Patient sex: F
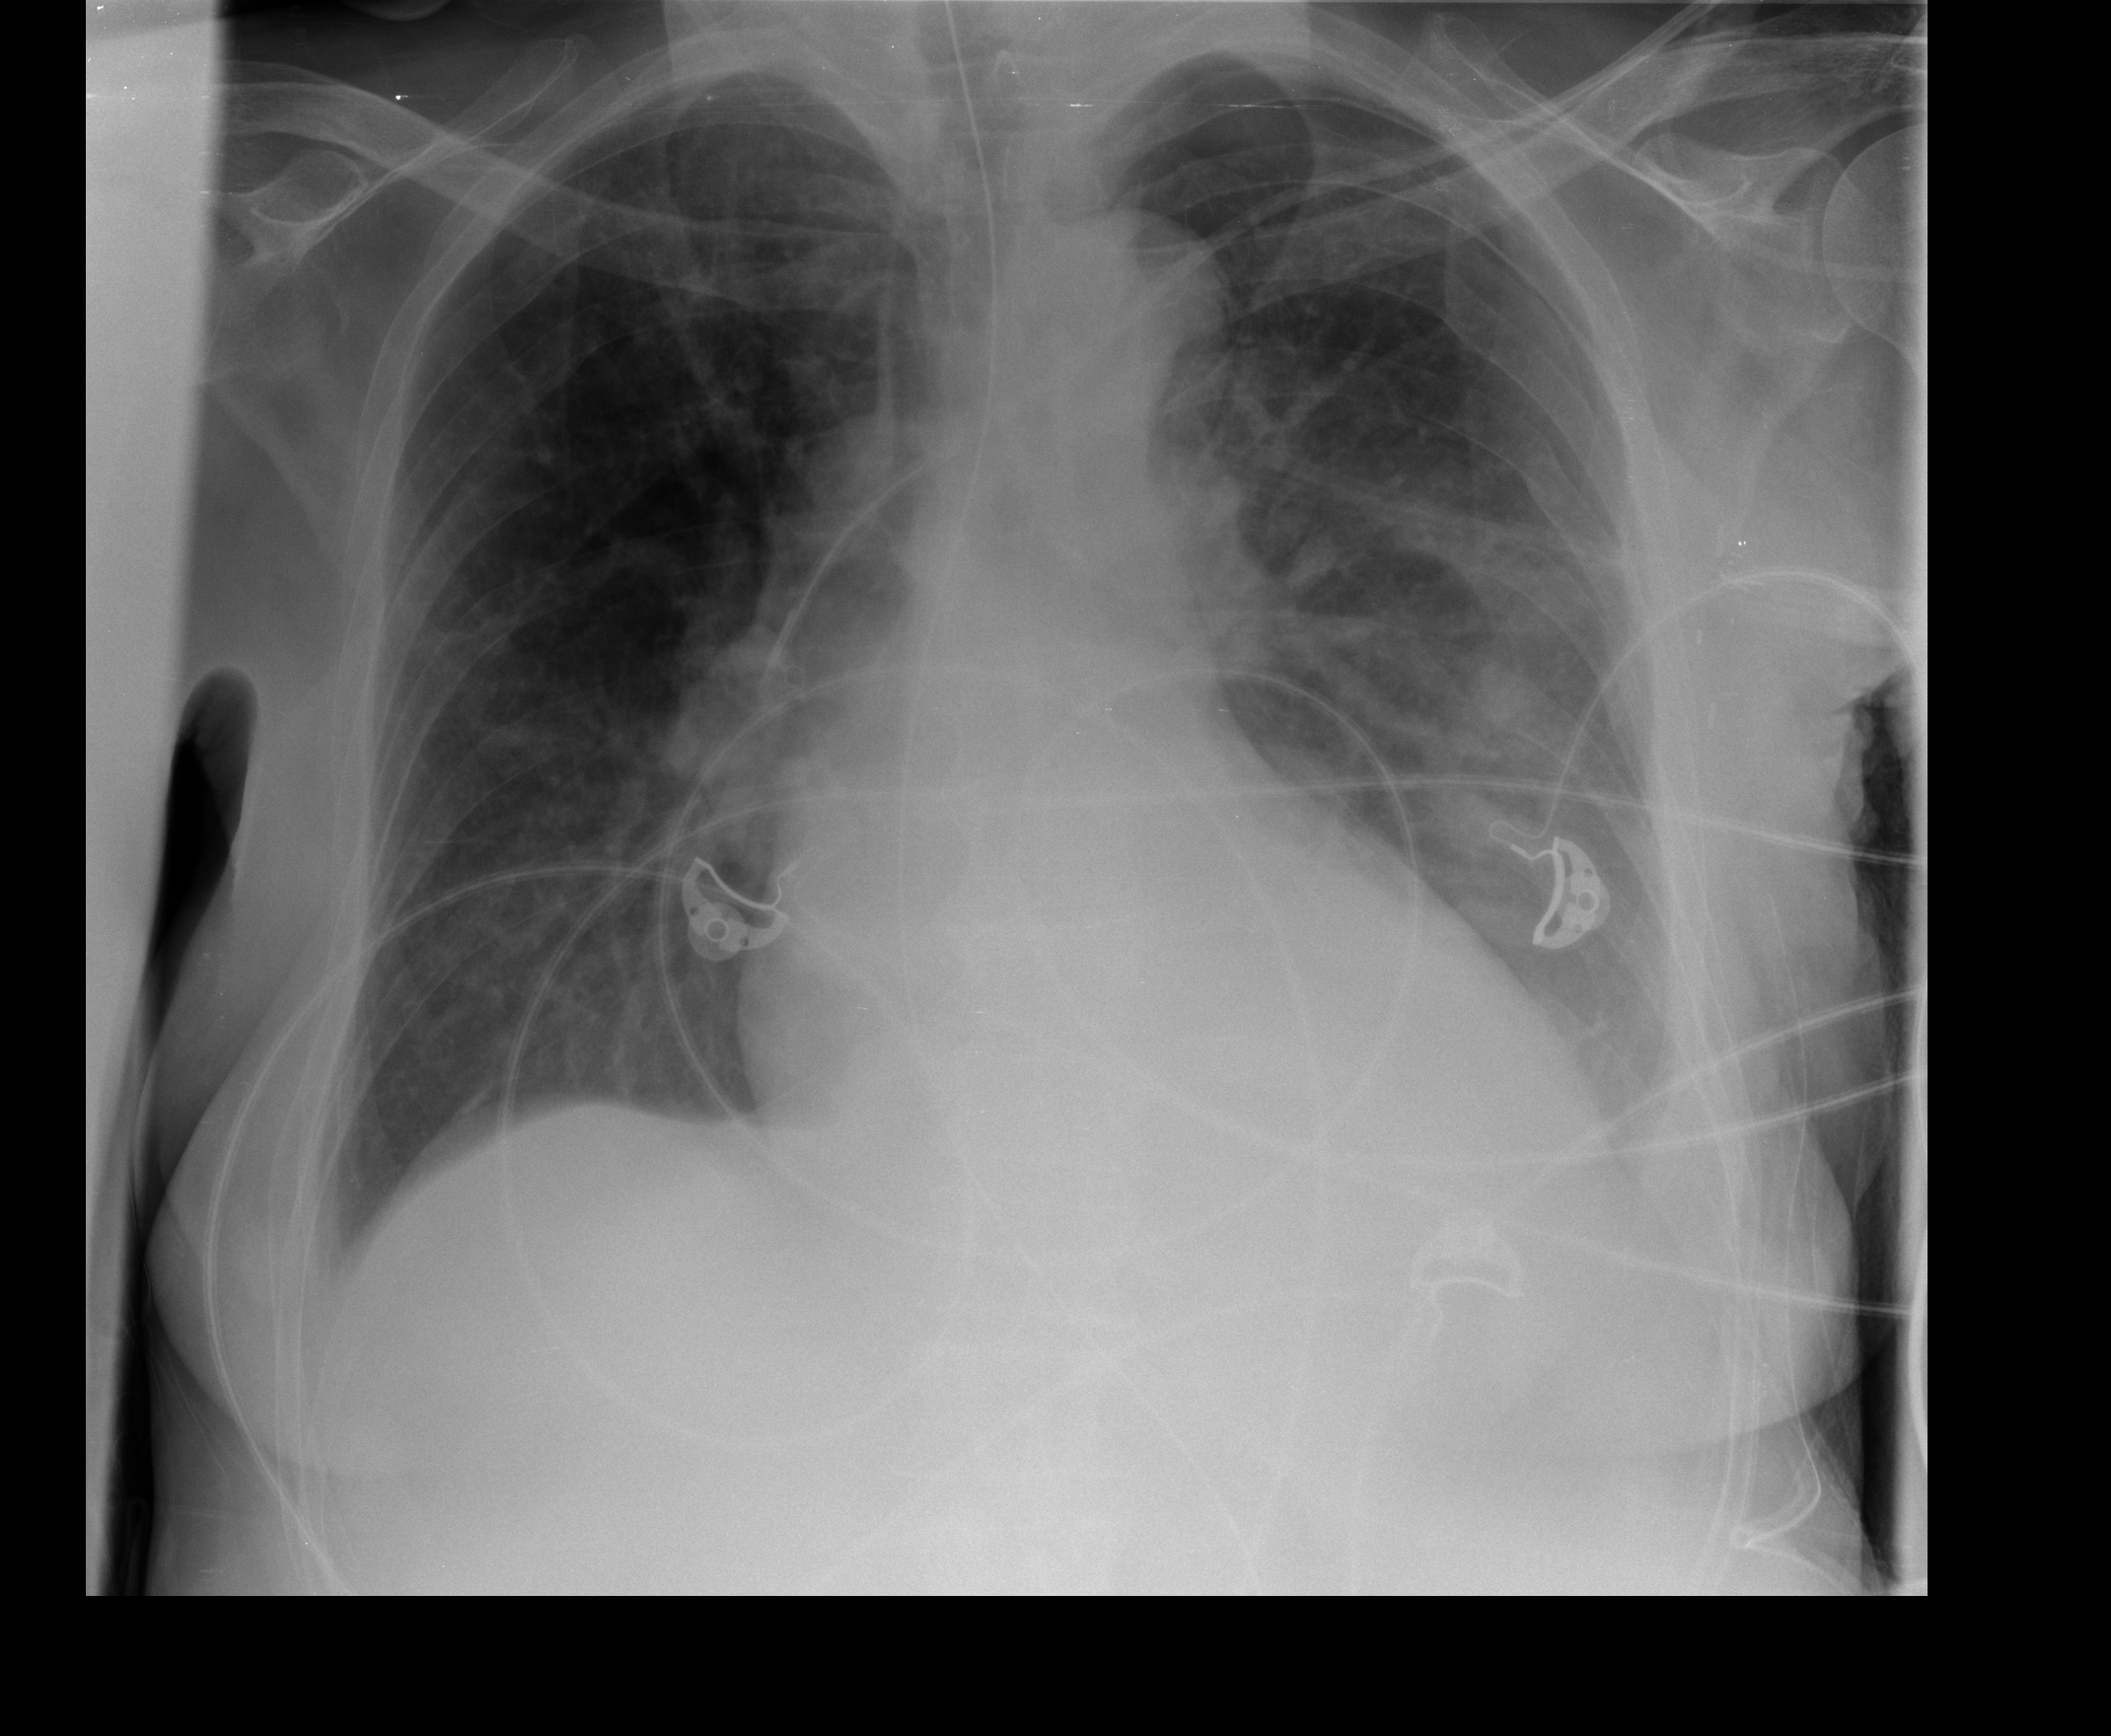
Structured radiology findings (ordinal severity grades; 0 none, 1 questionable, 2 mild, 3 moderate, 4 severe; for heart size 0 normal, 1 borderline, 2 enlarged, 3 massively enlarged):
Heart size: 1
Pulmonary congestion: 1
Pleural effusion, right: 0
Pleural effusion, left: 2
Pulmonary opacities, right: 0
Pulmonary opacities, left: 0
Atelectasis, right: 0
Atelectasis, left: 0